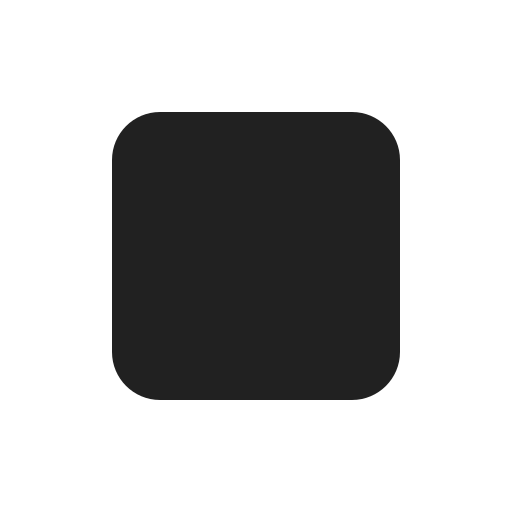
black  small square high contrast